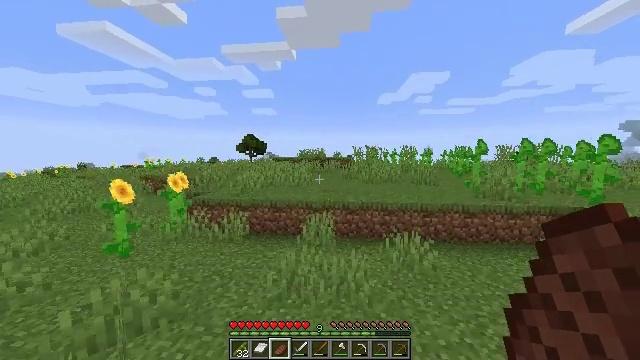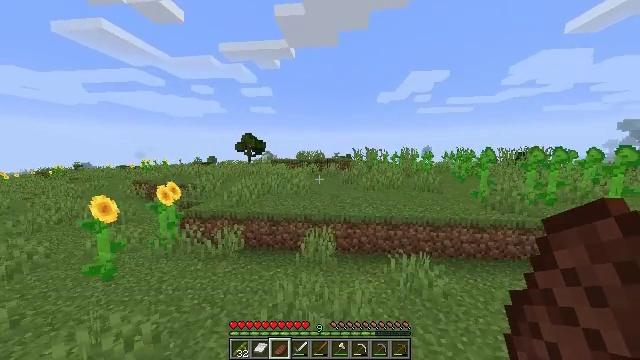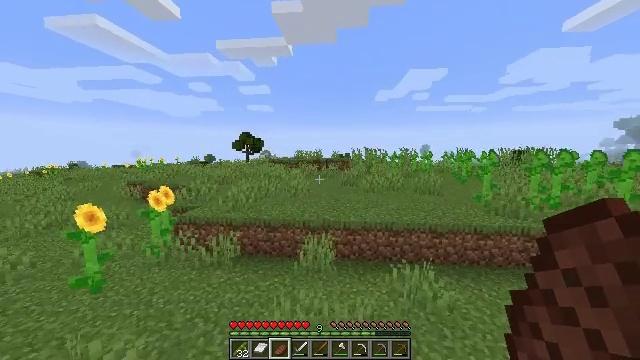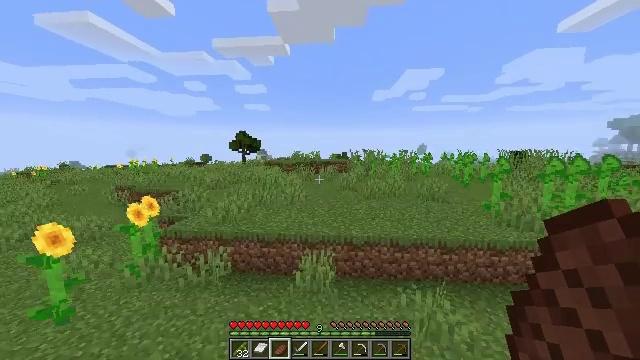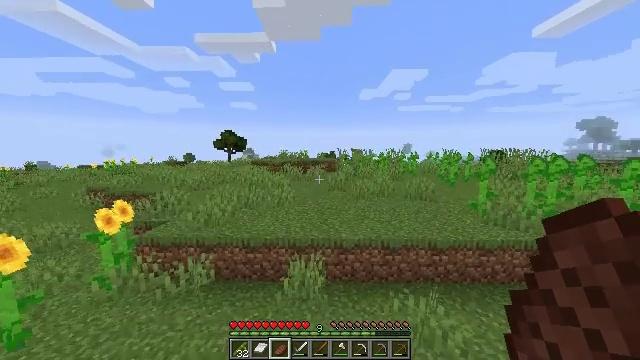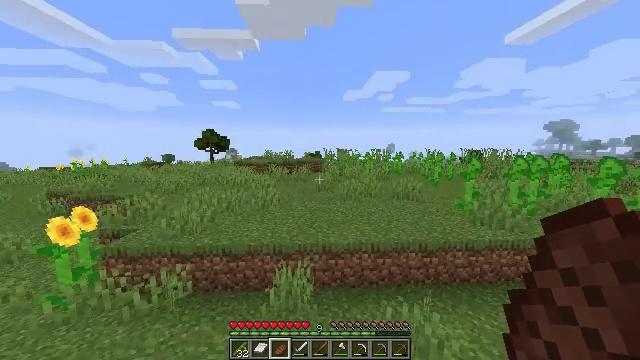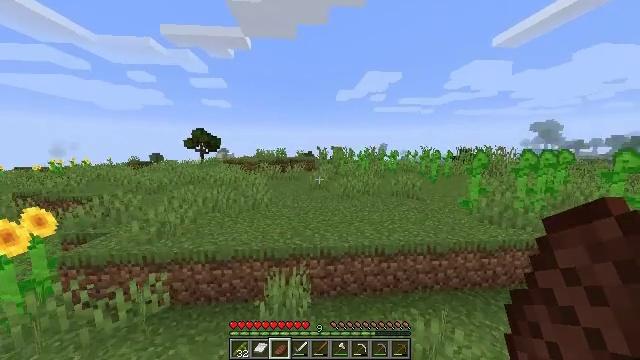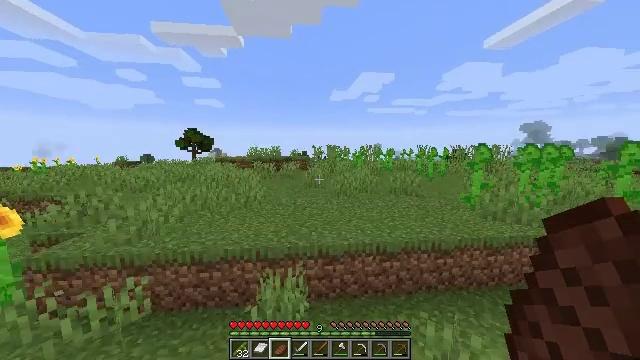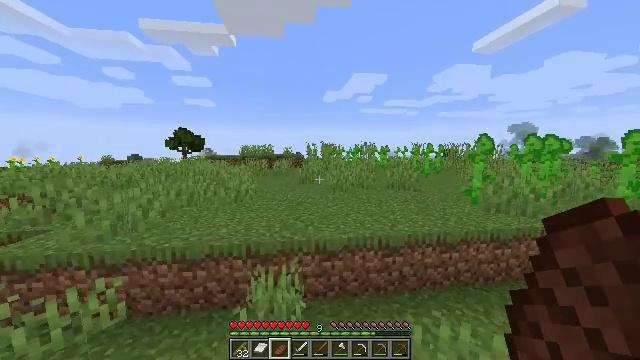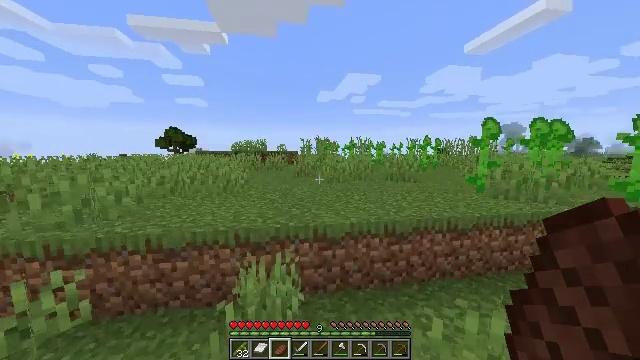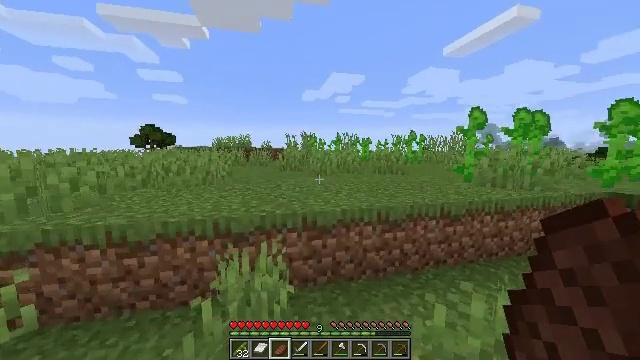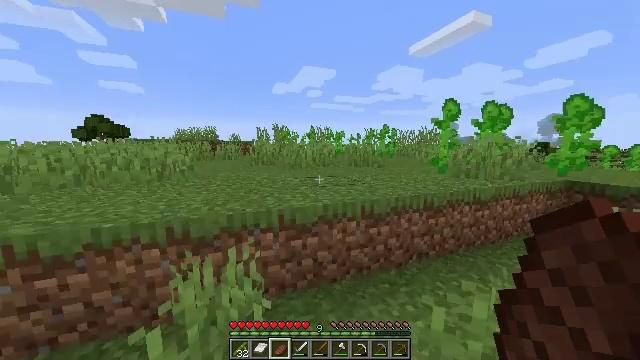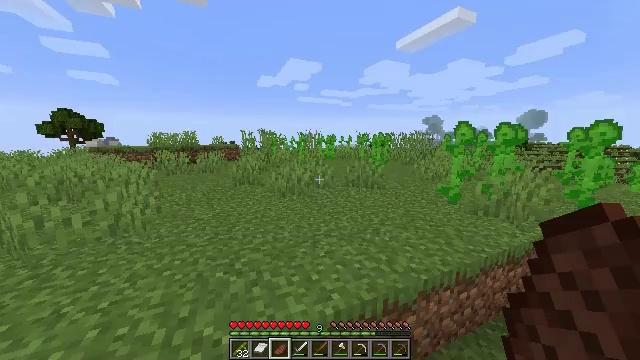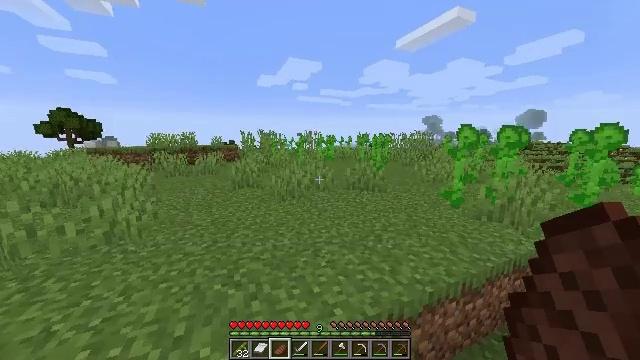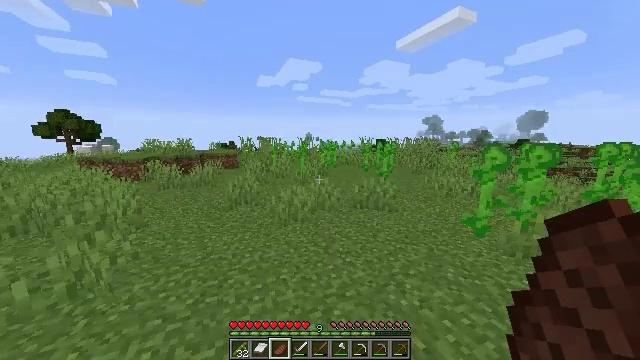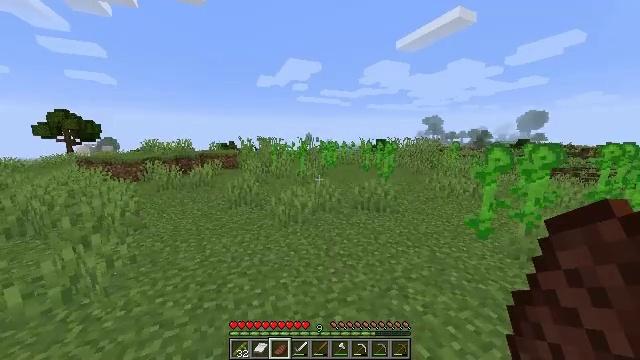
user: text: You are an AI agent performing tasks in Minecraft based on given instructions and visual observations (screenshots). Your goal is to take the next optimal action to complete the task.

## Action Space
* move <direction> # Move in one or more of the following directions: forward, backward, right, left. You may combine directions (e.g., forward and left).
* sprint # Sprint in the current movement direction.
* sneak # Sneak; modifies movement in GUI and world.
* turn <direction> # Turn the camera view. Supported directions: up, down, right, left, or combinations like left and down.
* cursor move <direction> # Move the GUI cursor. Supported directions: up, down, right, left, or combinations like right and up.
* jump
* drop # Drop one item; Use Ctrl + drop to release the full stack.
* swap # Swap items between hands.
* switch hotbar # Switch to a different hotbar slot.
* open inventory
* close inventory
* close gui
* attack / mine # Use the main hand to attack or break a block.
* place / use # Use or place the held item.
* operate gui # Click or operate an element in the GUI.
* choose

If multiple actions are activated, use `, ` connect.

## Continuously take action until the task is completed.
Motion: motion action
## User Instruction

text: Clear the sweet berry bush to collect the sweet berries.
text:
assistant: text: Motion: move forward, sprint, jump
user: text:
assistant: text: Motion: move forward, sprint, jump
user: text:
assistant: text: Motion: move forward, jump
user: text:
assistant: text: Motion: move forward, turn right, jump
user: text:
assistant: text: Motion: move forward, turn right, jump
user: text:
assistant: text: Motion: move forward, turn right, jump
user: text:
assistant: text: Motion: move forward, turn right, jump
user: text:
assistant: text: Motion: move forward, turn right, jump
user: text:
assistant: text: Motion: move forward, turn right, jump
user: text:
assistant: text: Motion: move forward, turn right, jump
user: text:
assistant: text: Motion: move forward, sprint, turn right and down, jump
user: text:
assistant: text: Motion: move forward, sprint, turn right and down, jump
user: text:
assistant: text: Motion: move forward, sprint, jump
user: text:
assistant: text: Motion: move forward, jump
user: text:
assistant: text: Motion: move forward, jump
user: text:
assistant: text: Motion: move forward, jump
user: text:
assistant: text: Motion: move forward, jump
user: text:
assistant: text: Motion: move forward, jump
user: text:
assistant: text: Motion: move forward, turn left, jump
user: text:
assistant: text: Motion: move forward, turn left, jump
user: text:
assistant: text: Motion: move forward, sprint, turn left, jump
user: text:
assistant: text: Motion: move forward, sprint, turn left and up, jump
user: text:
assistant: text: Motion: move forward, sprint, turn left, jump
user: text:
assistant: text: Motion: move forward, sprint, turn left, jump
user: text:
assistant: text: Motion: move forward, jump
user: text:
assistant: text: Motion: move forward, jump
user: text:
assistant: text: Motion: move forward, jump
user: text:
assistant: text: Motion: move forward, jump
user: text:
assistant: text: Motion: move forward, jump
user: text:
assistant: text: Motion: move forward, jump